Aerial crown-view tile of a tropical tree (Barro Colorado Island, Panama), acquired 20250818:
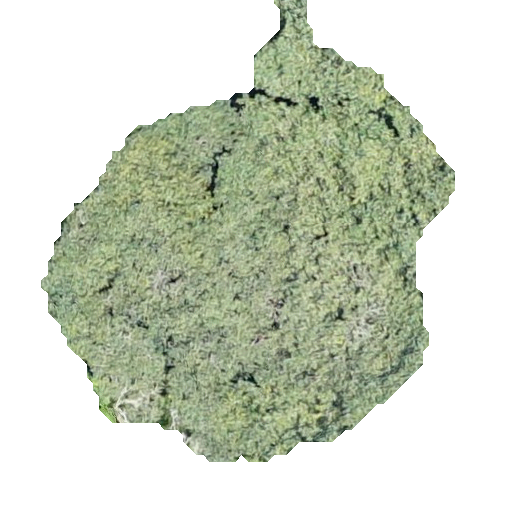
Species: Apeiba membranacea
GBIF accepted scientific name: Apeiba membranacea
Crown area: 171.702 m²